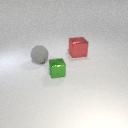
large gray rubber sphere to the left of small green metal cube